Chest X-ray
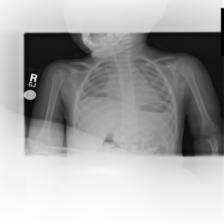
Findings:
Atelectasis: negative
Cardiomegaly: negative
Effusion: negative
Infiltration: positive
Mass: negative
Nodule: negative
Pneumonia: negative
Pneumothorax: negative
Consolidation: negative
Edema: negative
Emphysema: negative
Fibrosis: negative
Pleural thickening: negative
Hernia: negative